Interaction volume radius: 5 \u00c5
Interaction volume height: 25 \u00c5
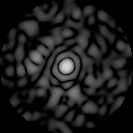
Disorder parameter: 0.8499